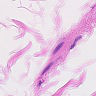
Metastatic tissue present: no